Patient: sex M, age 60
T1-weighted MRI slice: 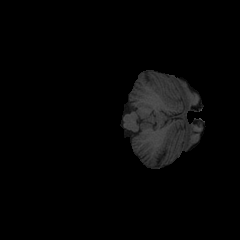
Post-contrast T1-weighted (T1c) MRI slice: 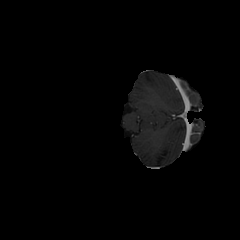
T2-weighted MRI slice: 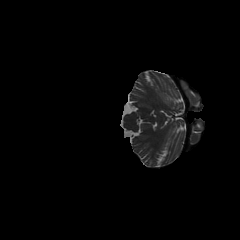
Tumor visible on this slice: no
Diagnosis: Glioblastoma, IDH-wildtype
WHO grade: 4